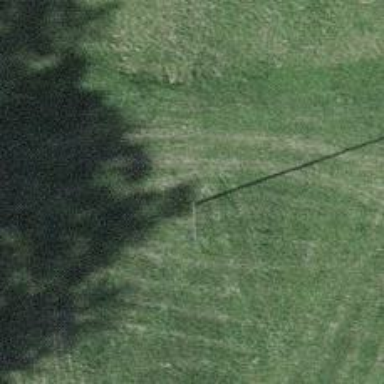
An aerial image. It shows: Minor power line.